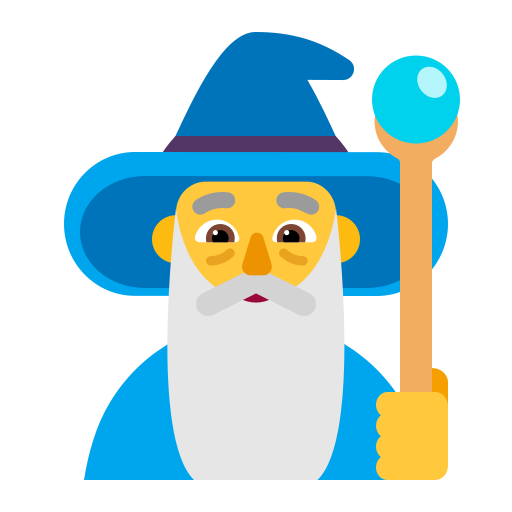
man mage flat default